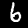
Digit: 6